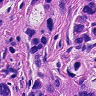
Metastatic tissue present: yes